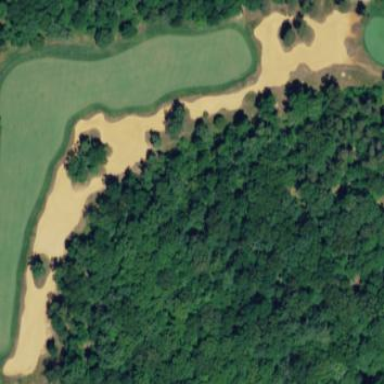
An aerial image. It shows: Sand bunker on golf course.